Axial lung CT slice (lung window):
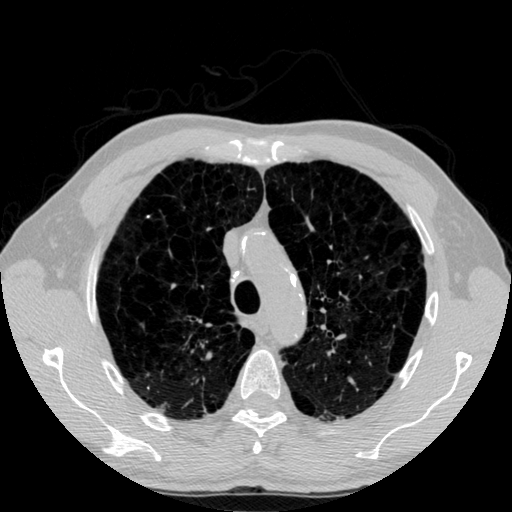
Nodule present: no